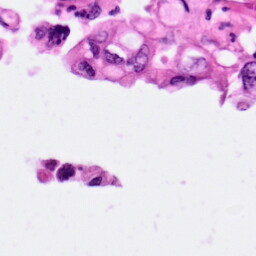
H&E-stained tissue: Pancreatic